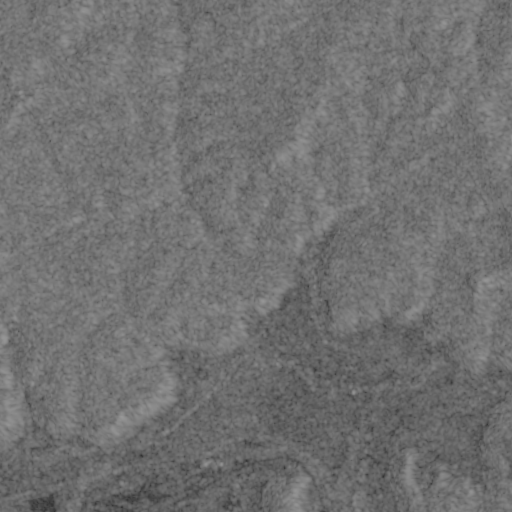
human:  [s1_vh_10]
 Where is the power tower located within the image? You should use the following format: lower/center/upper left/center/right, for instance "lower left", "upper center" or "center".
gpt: The power tower is located in the lower left of the image.
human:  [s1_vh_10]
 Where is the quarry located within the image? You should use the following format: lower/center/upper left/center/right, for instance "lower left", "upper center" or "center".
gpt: The quarry is located in the lower left of the image.
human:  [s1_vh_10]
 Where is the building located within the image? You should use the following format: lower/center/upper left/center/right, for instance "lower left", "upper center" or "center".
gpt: The building is located in the lower of the image.
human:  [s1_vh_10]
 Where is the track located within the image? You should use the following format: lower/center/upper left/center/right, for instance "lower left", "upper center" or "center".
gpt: There is no track in the image.

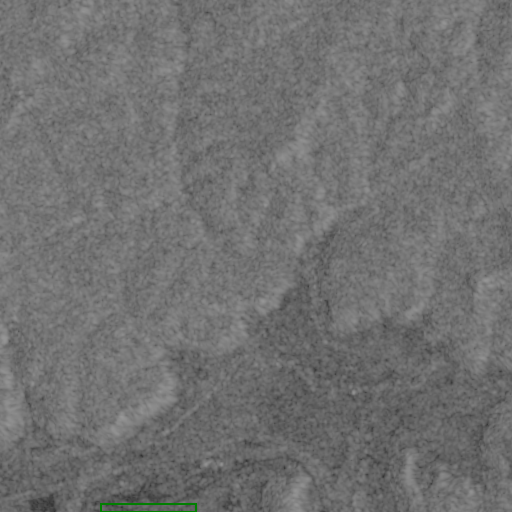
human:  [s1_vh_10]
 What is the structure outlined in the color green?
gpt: The structure outlined in green is a quarry.
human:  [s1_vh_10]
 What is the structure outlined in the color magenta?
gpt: There is no magenta outline.